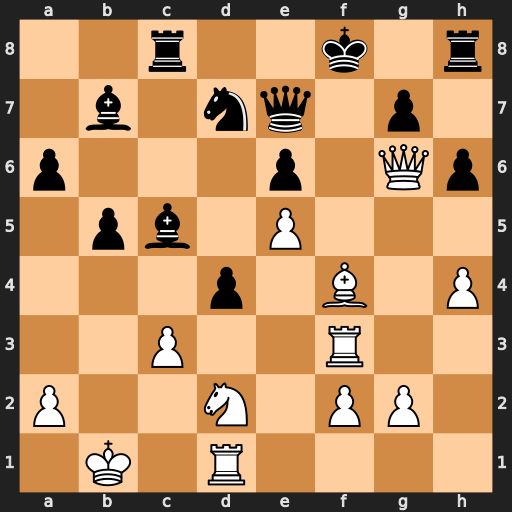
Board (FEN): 2r2k1r/1b1nq1p1/p3p1Qp/1pb1P3/3p1B1P/2P2R2/P2N1PP1/1K1R4
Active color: w
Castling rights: -
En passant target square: -
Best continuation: Bg5+ Bxf3 Bxe7+